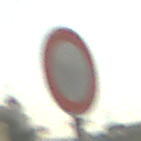
Verkehrszeichen: VerbotFahrzeugeAllerArt
Umgebung: Outdoor, Suburban
Tageszeit: MorningAfternoon
Wetter: Clear
Licht: Natural
Jahreszeit: NotSpecified
Kontrast: HighContrast